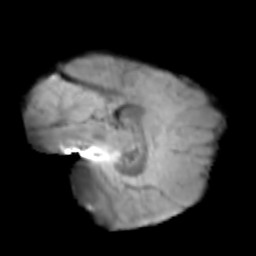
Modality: T2w
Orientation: sagittal
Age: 12
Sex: female
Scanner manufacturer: siemens
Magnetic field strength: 3 T
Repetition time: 3.8 s
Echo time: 0.07 s